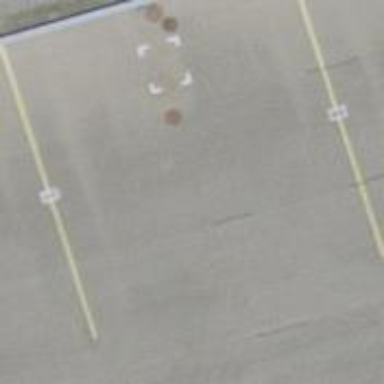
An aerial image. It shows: Airport parking position.